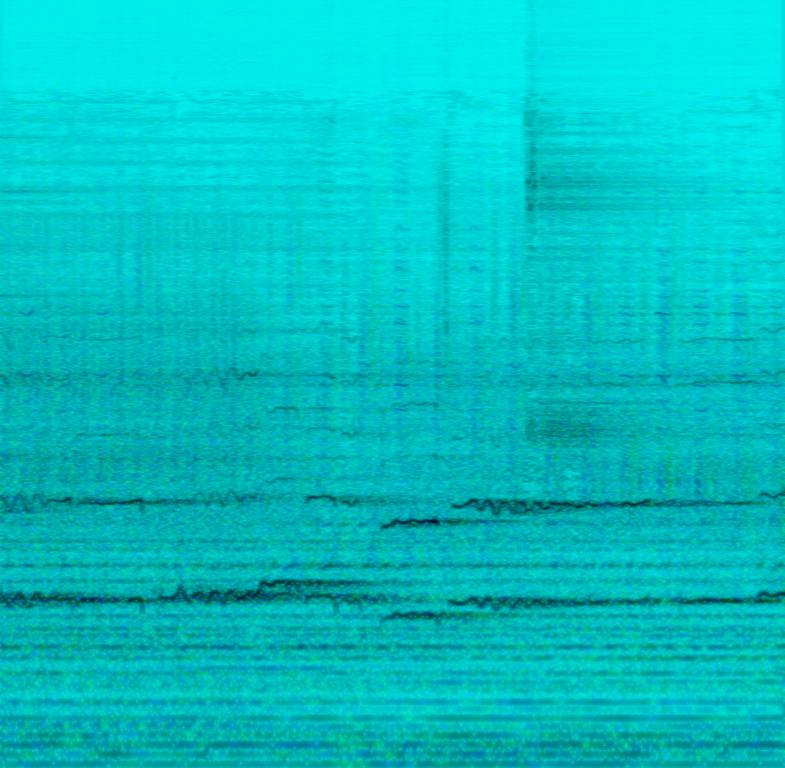
This song sounds like it would be fitting in some kind of fantasy sci-fi game. There is a melodic flute played at the beginning, along with a pad synth. There is the sound of water running from a tap and dripping into a bucket of water. The singer has a smooth, ethereal voice that's flawless.